Question: I came across <URL> solution about the background-size property. The problem is that every styling below this code stops working. It is just like IE ignores it.

'''
#div {
filter: progid:DXImageTransform.Microsoft.AlphaImageLoader(src='img/img.jpg', sizingMethod='scale');
-ms-filter: "progid:DXImageTransform.Microsoft.AlphaImageLoader(src='img/img.jpg',
sizingMethod='scale')";
}
'''
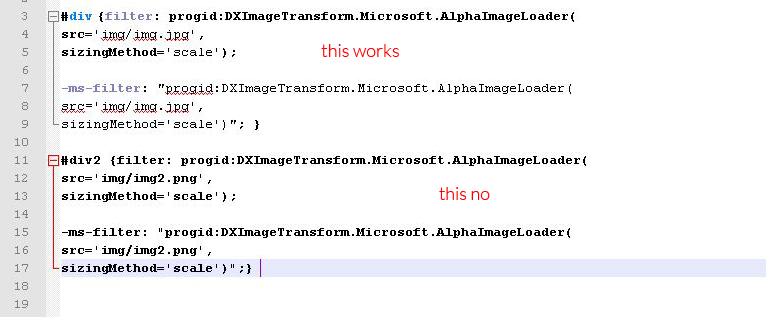
Answer: I'm going to hazard a guess that it doesn't like your filter parameters being on more than one line.
The reason for this is because it may not be interpreting the '}' correctly, thus causing the rest of the stylesheet to fail.
Try putting the entire 'filter' string on a single line, and make sure that the '}' is on the line after it.